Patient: sex F, age 34
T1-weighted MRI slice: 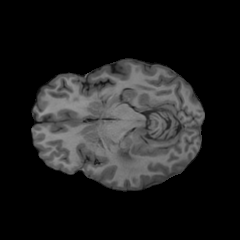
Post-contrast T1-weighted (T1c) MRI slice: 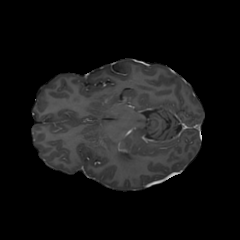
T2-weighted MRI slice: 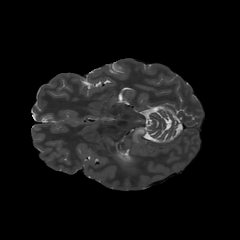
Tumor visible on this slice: yes
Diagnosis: Astrocytoma, IDH-mutant
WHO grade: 3